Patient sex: F
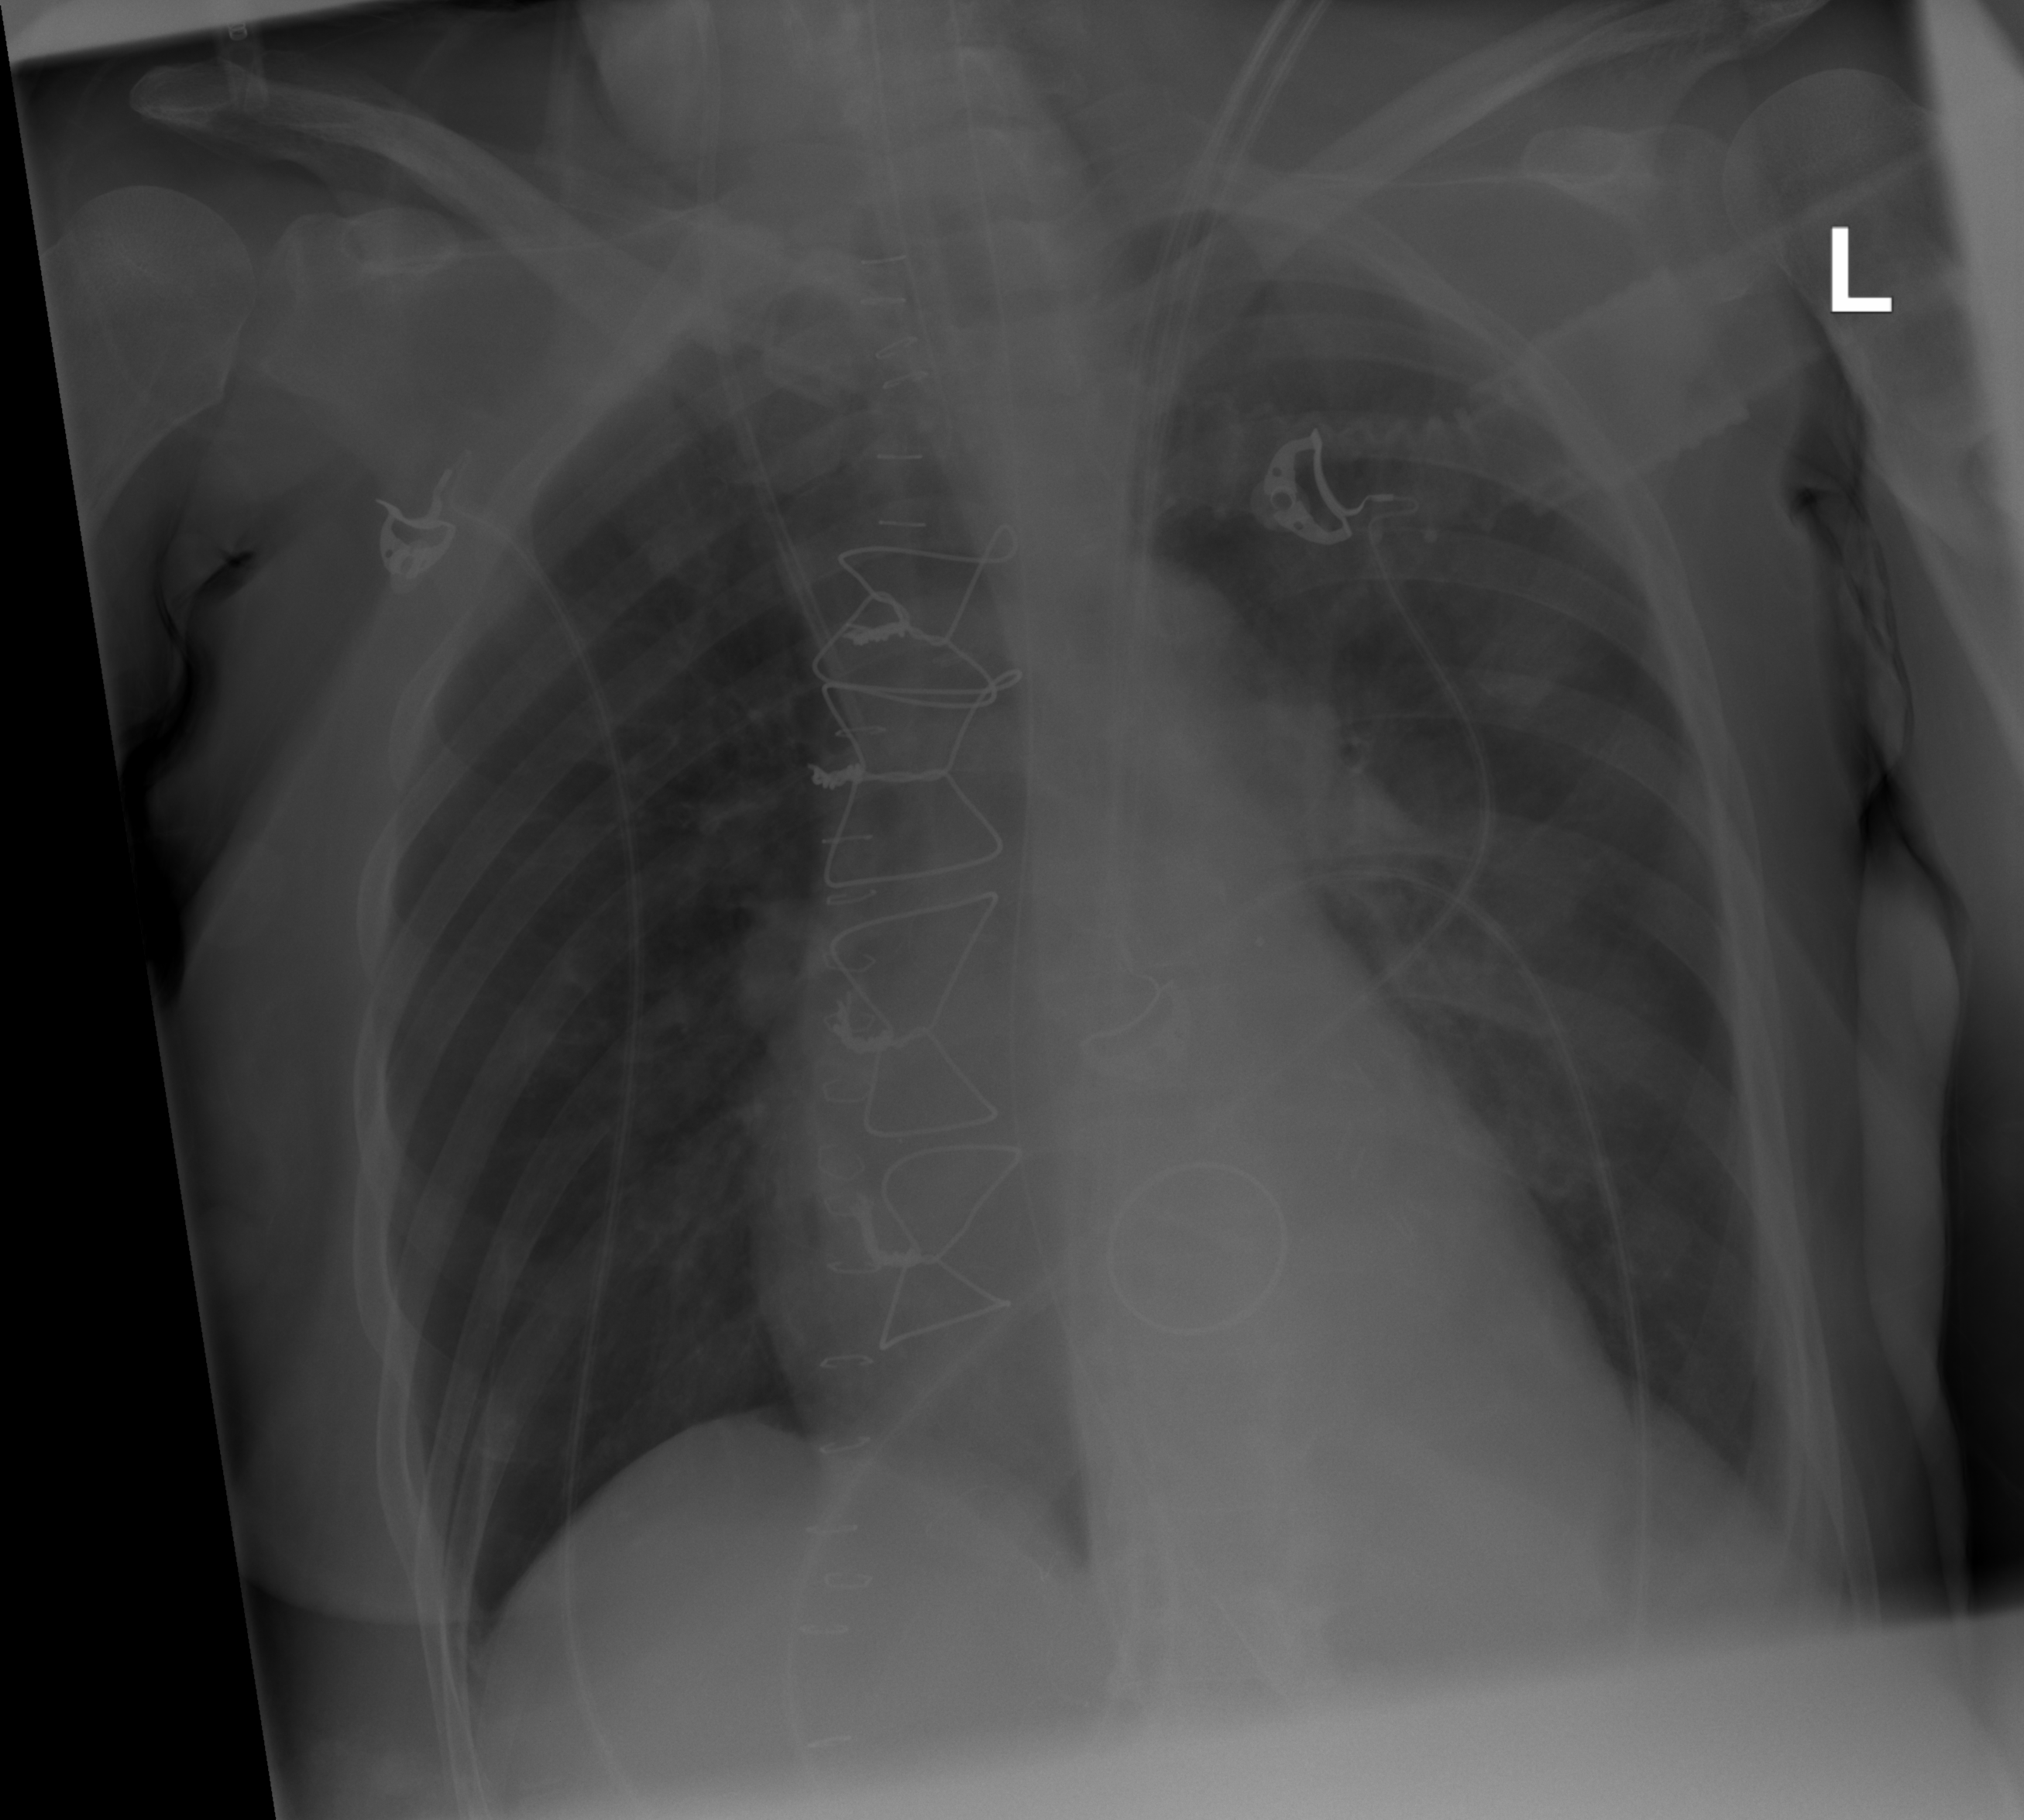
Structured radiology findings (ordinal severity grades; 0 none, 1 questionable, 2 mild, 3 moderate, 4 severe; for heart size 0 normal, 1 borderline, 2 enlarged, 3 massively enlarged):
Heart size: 2
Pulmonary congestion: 0
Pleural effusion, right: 0
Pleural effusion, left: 0
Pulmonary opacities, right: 0
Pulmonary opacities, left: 2
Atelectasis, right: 0
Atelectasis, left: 0